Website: crate-barrel
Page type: cart
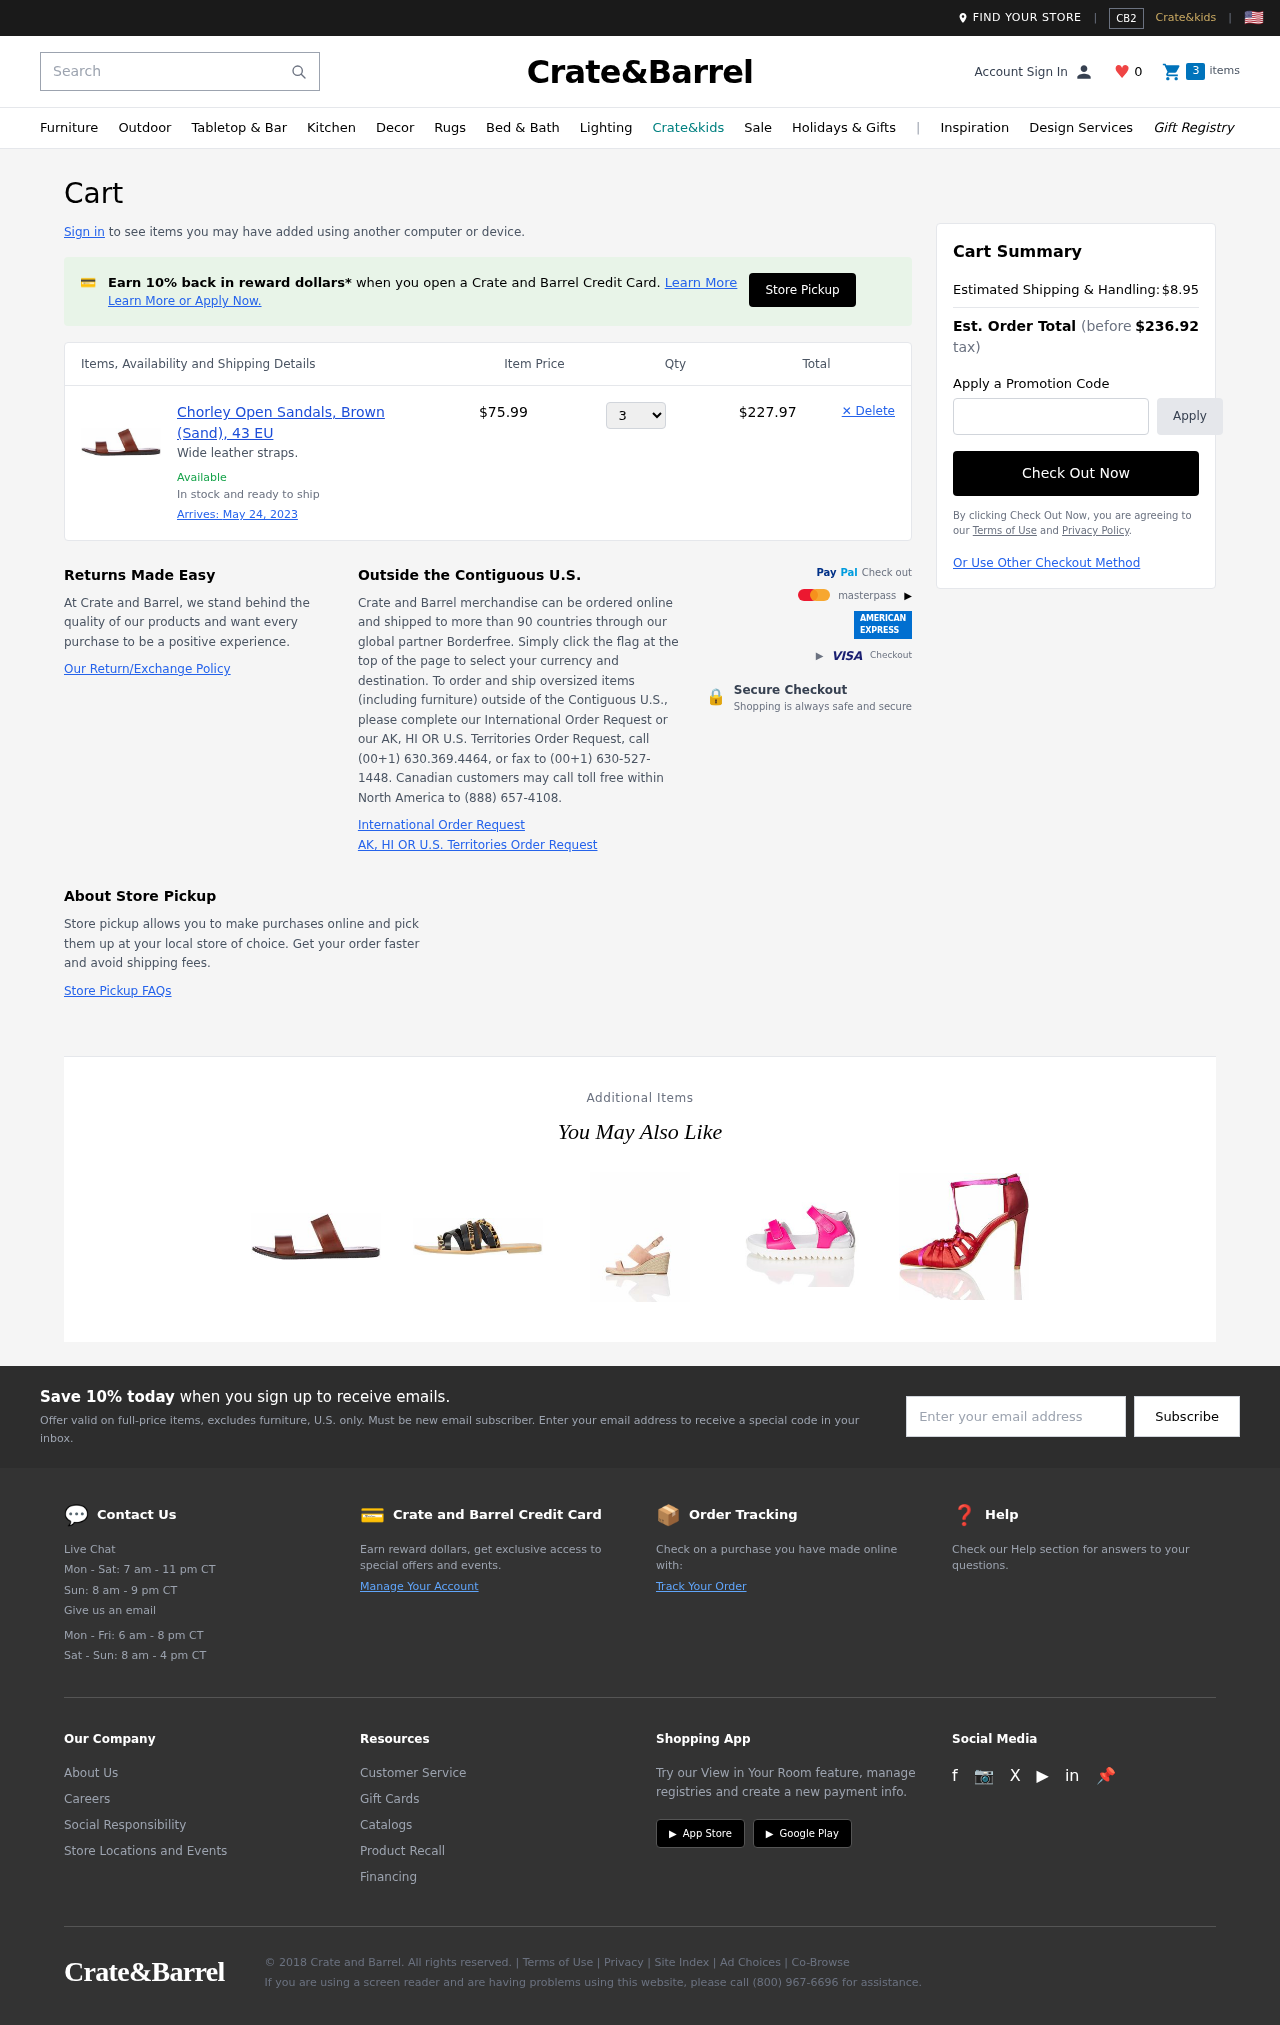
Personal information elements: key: PII_PROMO_CODE
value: VIP5603
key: PII_EMAIL
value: sharonclark@hotmail.com
Product elements: key: PRODUCT1_DESC
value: Wide leather straps.
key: PRODUCT1_NAME
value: Chorley Open Sandals, Brown (Sand), 43 EU
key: PRODUCT1_PRICE
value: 75.99
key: PRODUCT1_QUANTITY
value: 3
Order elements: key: ORDER_DELIVERY_DATE
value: May 24, 2023
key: ORDER_SUBTOTAL
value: $227.97
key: ORDER_SHIPPING_COST
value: $8.95
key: ORDER_TOTAL
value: $236.92